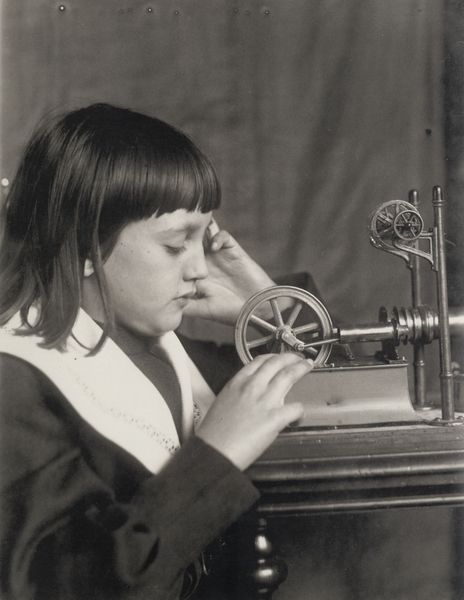
Titel: Jacques
Künstler: Francois Emile Zola
Schlagwörter: dunkel, hand, kopf, schatten, weiß, mädchen, sitzen, zola, finger, frisur, grau, haar, hell, hintergrund, holz, kleid, kleider, licht, mund, nase, ohr, profil, raum, schwarz, stirn, tisch, zimmer, blick, tuch, rock, anzug, jacke, jung, arm, arme, augen, gesicht, kleidung, kragen, lang, mensch, ärmel, blicken, hände, instrument, portrait, porträt, schauen, vorhang, auge, haare, stoff, kind, kinn, lippen, pony, räder, wangen, modell, klein, monochrom, speichen, drehen, rad, dampf, spielen, ernst, glanz, tischchen, metall, betrachtung, junge, wange, denkerpose, wimpern, foto, fotografie, photographie, spiel, eisen, maschine, knabe, denken, bub, gerät, technik, schwarzweiss, greifen, betrachten, matrosenanzug, photo, stäbe, kolben, matrosenkleid, lernen, neugier, spielzeug, strähnen, spindel, spinnrad, zahnräder, arma, zahnrad, dampfmaschine, mechanik, bob, interesse, schulterlang, neugierde, nadar, hebel, pagenschnitt, nähmaschine, apparat, erfindung, begreifen, tischfuss, matrosenkragen, poin, antrieb, holzmodell, vokuhila, zolas sohn, grammophon, modellbau, g, raumk, maschinenteil, dampfantrieb